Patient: sex M, age 48
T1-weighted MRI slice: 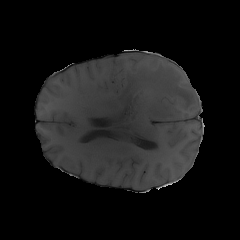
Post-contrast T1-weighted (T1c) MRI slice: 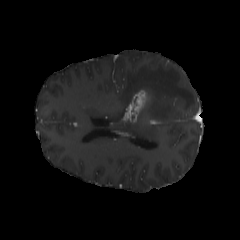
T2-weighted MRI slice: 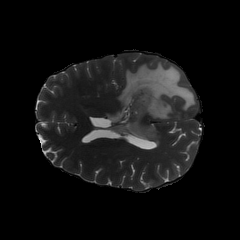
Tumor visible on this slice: yes
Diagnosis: Glioblastoma, IDH-wildtype
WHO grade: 4